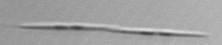
Label: Pseudo-nitzschia